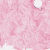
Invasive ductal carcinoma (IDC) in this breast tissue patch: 0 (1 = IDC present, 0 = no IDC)